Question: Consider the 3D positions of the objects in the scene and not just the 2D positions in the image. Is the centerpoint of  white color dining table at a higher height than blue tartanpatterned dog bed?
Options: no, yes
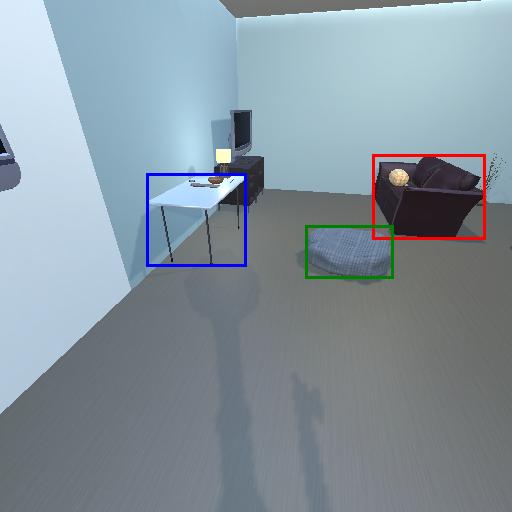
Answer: no